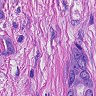
Metastatic tissue present: yes